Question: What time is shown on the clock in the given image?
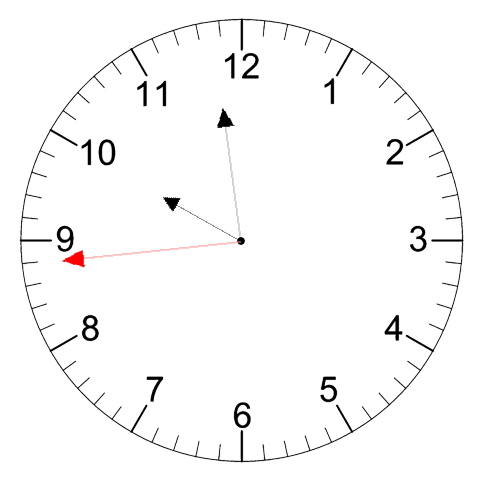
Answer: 09:58:44